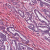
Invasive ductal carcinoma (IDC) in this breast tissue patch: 1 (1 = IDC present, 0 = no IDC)